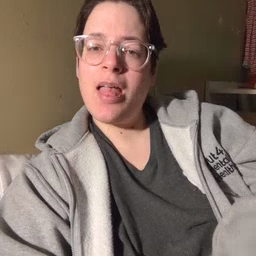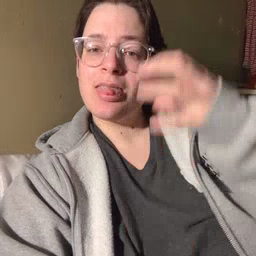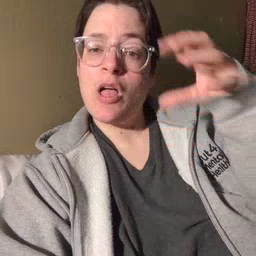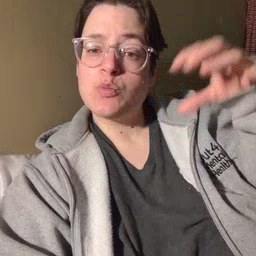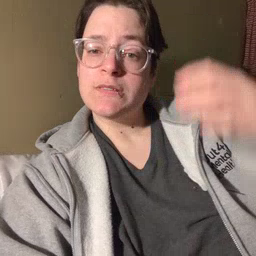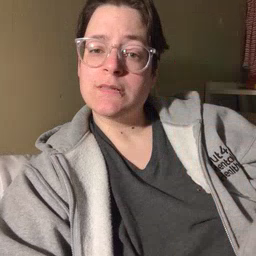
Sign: cloud